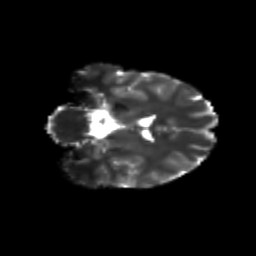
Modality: T2w
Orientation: coronal
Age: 24
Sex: male
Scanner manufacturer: siemens
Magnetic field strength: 3 T
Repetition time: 3.5 s
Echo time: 0.113 s